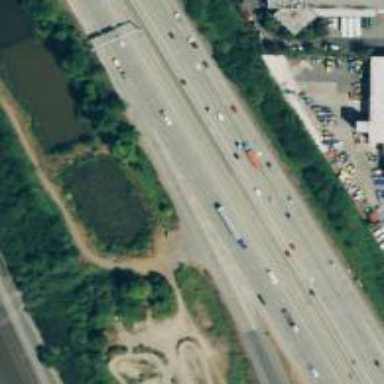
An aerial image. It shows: Motorway link.